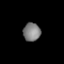
Tissue: lung
Cell type: T cells
Senescence score: 0.5494
Nuclear area (px): 311
Mean DAPI intensity: 125.904